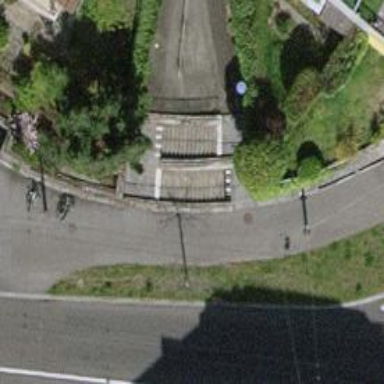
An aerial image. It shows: Set of steps on the road.